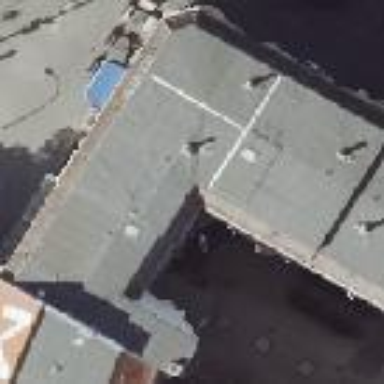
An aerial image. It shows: Residential building with saltbox roof shape.